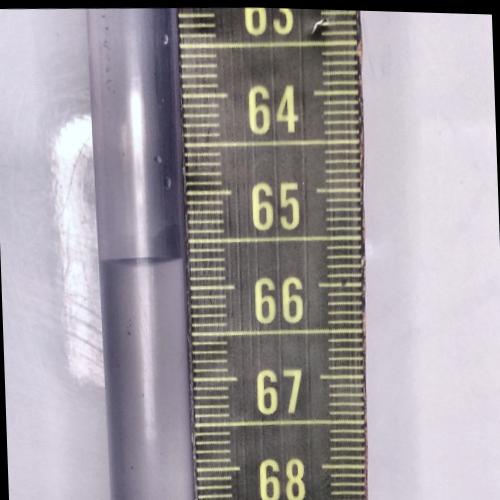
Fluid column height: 65.7 cm